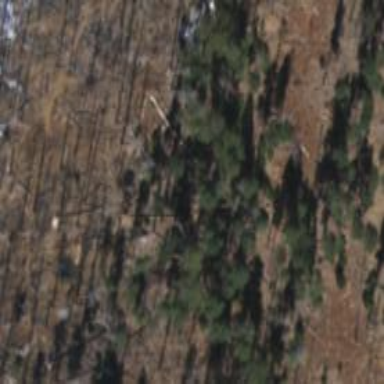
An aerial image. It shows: Evergreen needle-leaved woodland.